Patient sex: M
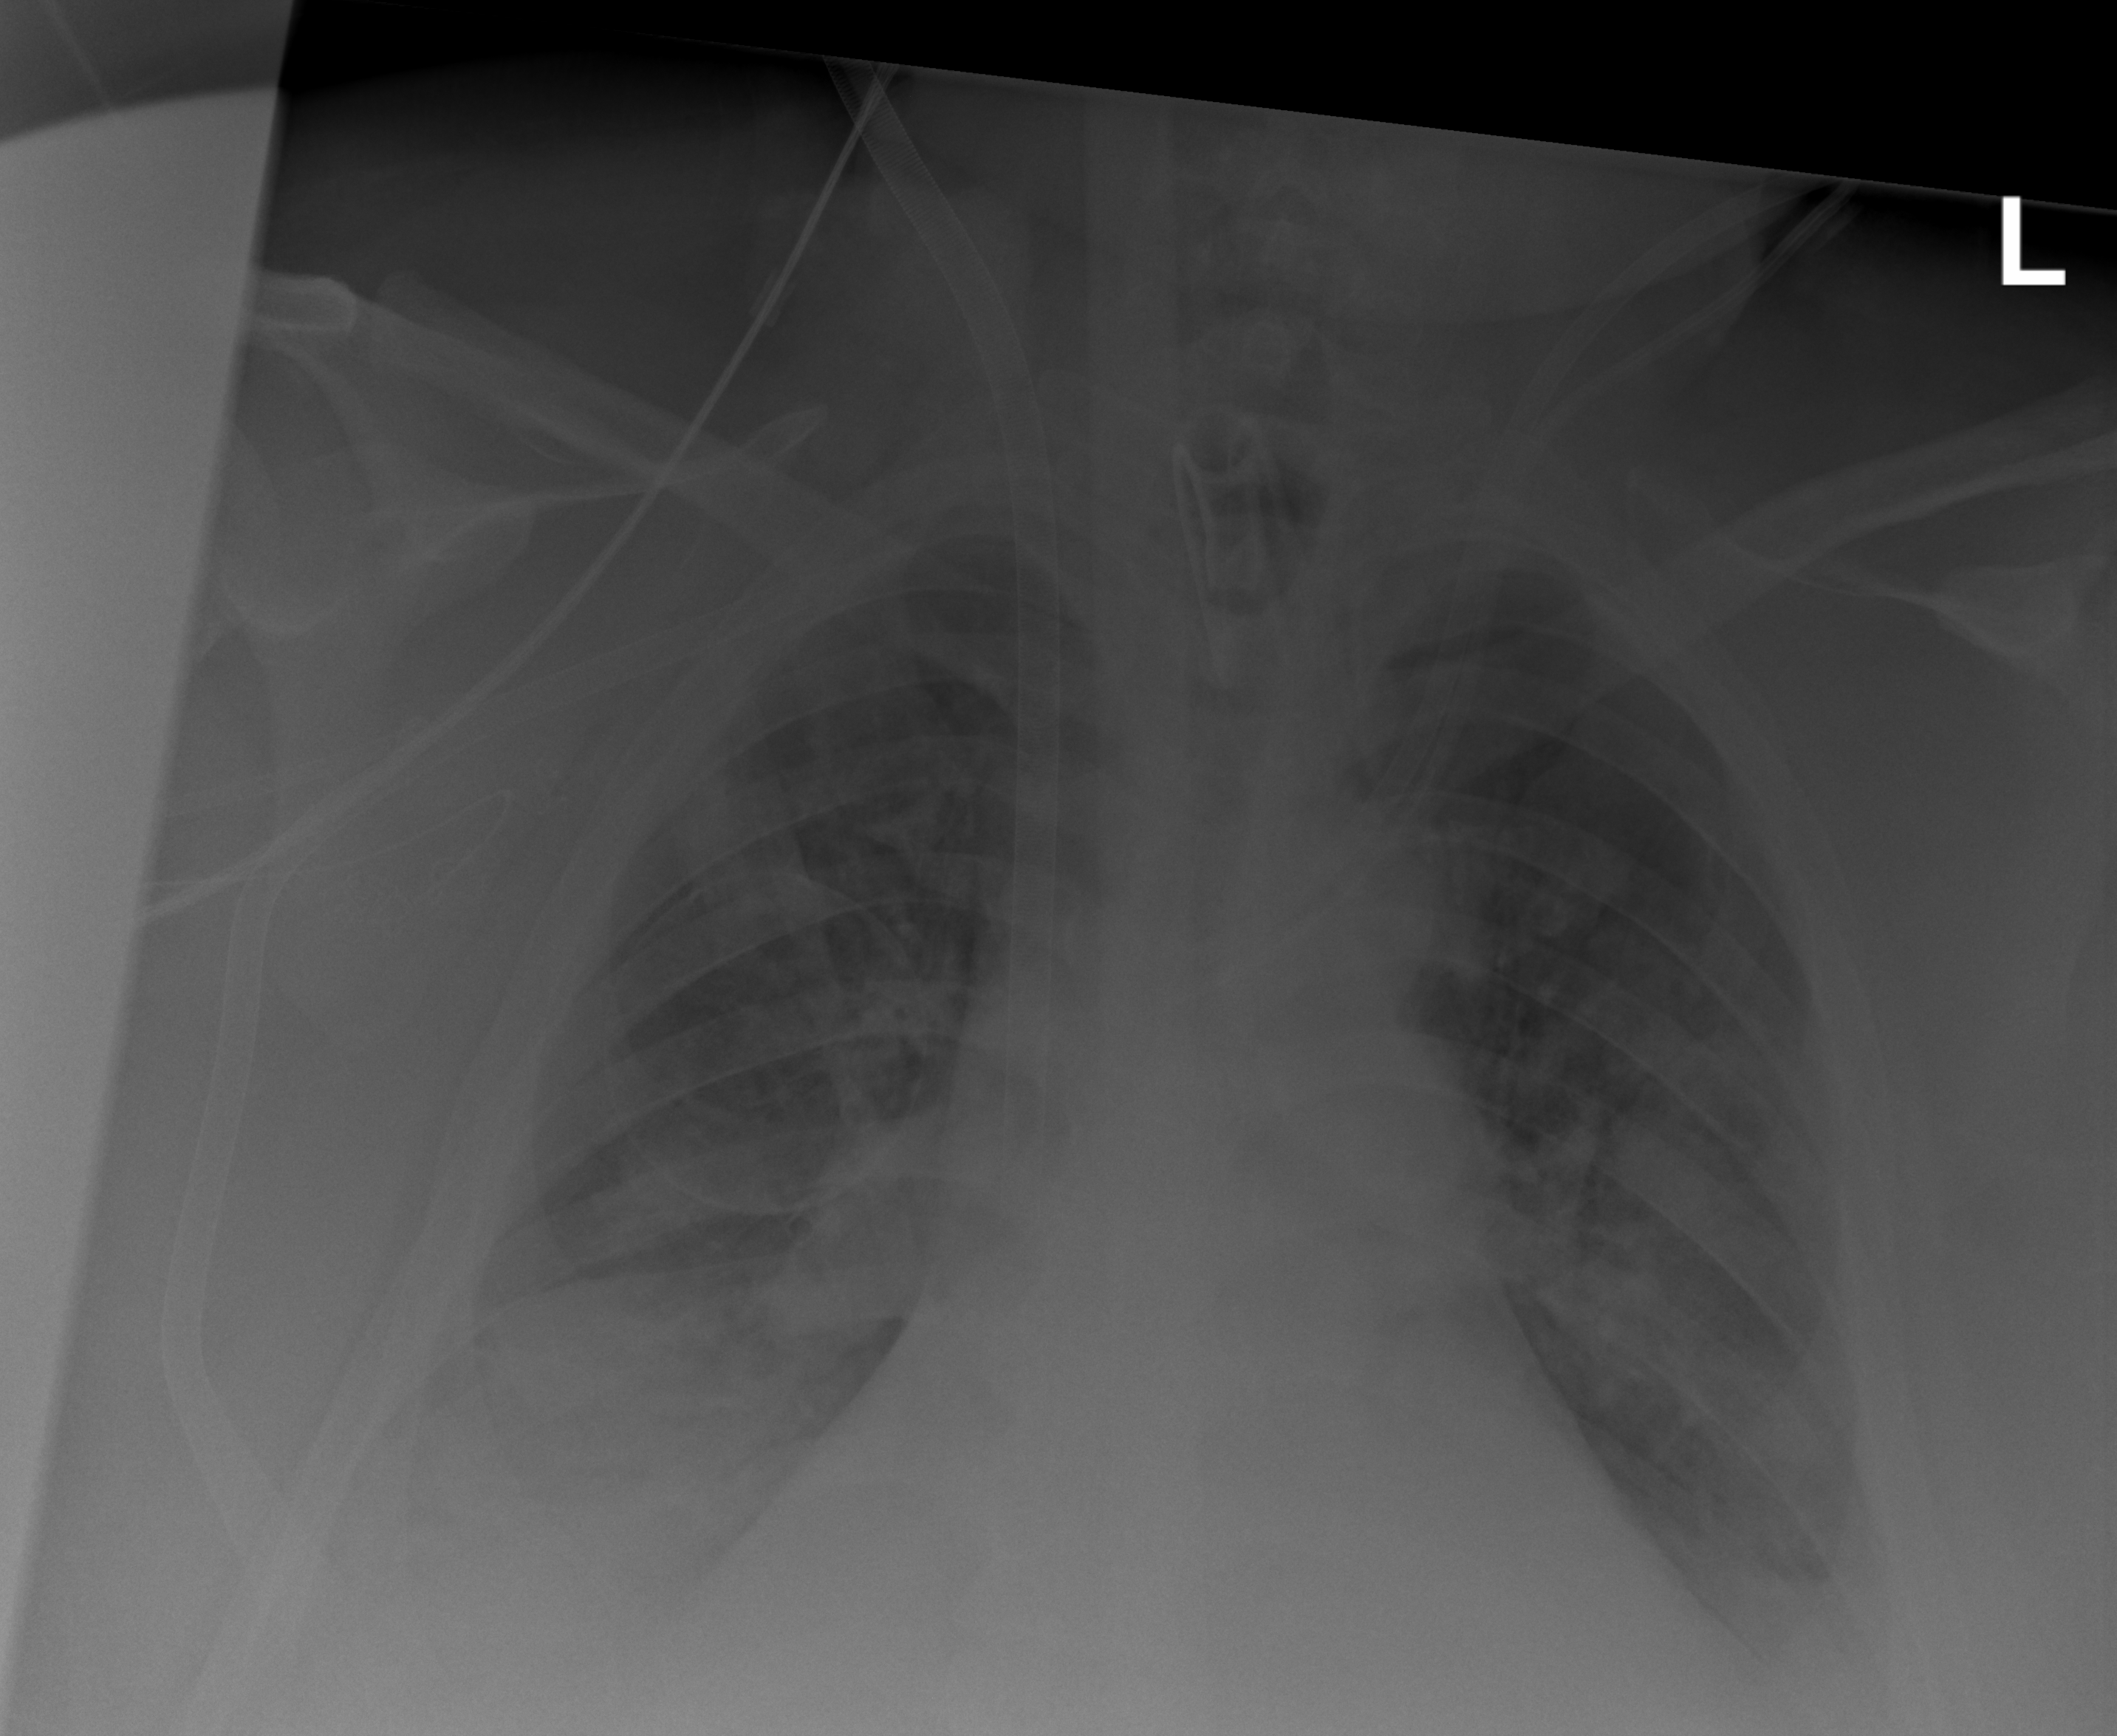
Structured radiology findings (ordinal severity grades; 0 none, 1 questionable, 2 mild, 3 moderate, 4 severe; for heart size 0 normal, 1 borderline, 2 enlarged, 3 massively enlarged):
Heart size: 2
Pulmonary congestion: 3
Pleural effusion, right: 3
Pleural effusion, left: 2
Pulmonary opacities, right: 3
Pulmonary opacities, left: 3
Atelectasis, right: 3
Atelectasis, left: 2